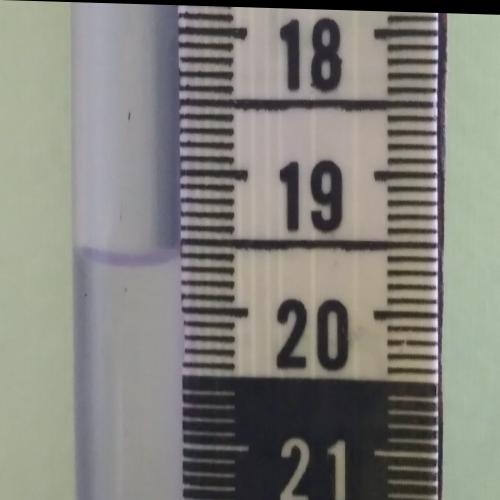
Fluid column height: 19.6 cm